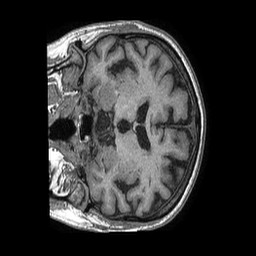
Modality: T1w
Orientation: coronal
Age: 76
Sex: male
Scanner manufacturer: philips
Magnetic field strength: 1.5 T
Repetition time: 0.007587 s
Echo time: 0.003459 s